Question: I am new to the inappbilling integration for android.I am using the develop the following link
<URL>
and also TrivialDrive import my eclipse and generate to the apk and export apk in googleplaystoreconsole of drafts not in published and also created to the product item and put in product id to my activity and
add to the String base64EncodedPublicKey="RSA public key". finally run the code showing following screen

also ways showing this screen .i didn't understand what is going on rightnow.please help me anyone known and idea about this advance thaks to all.
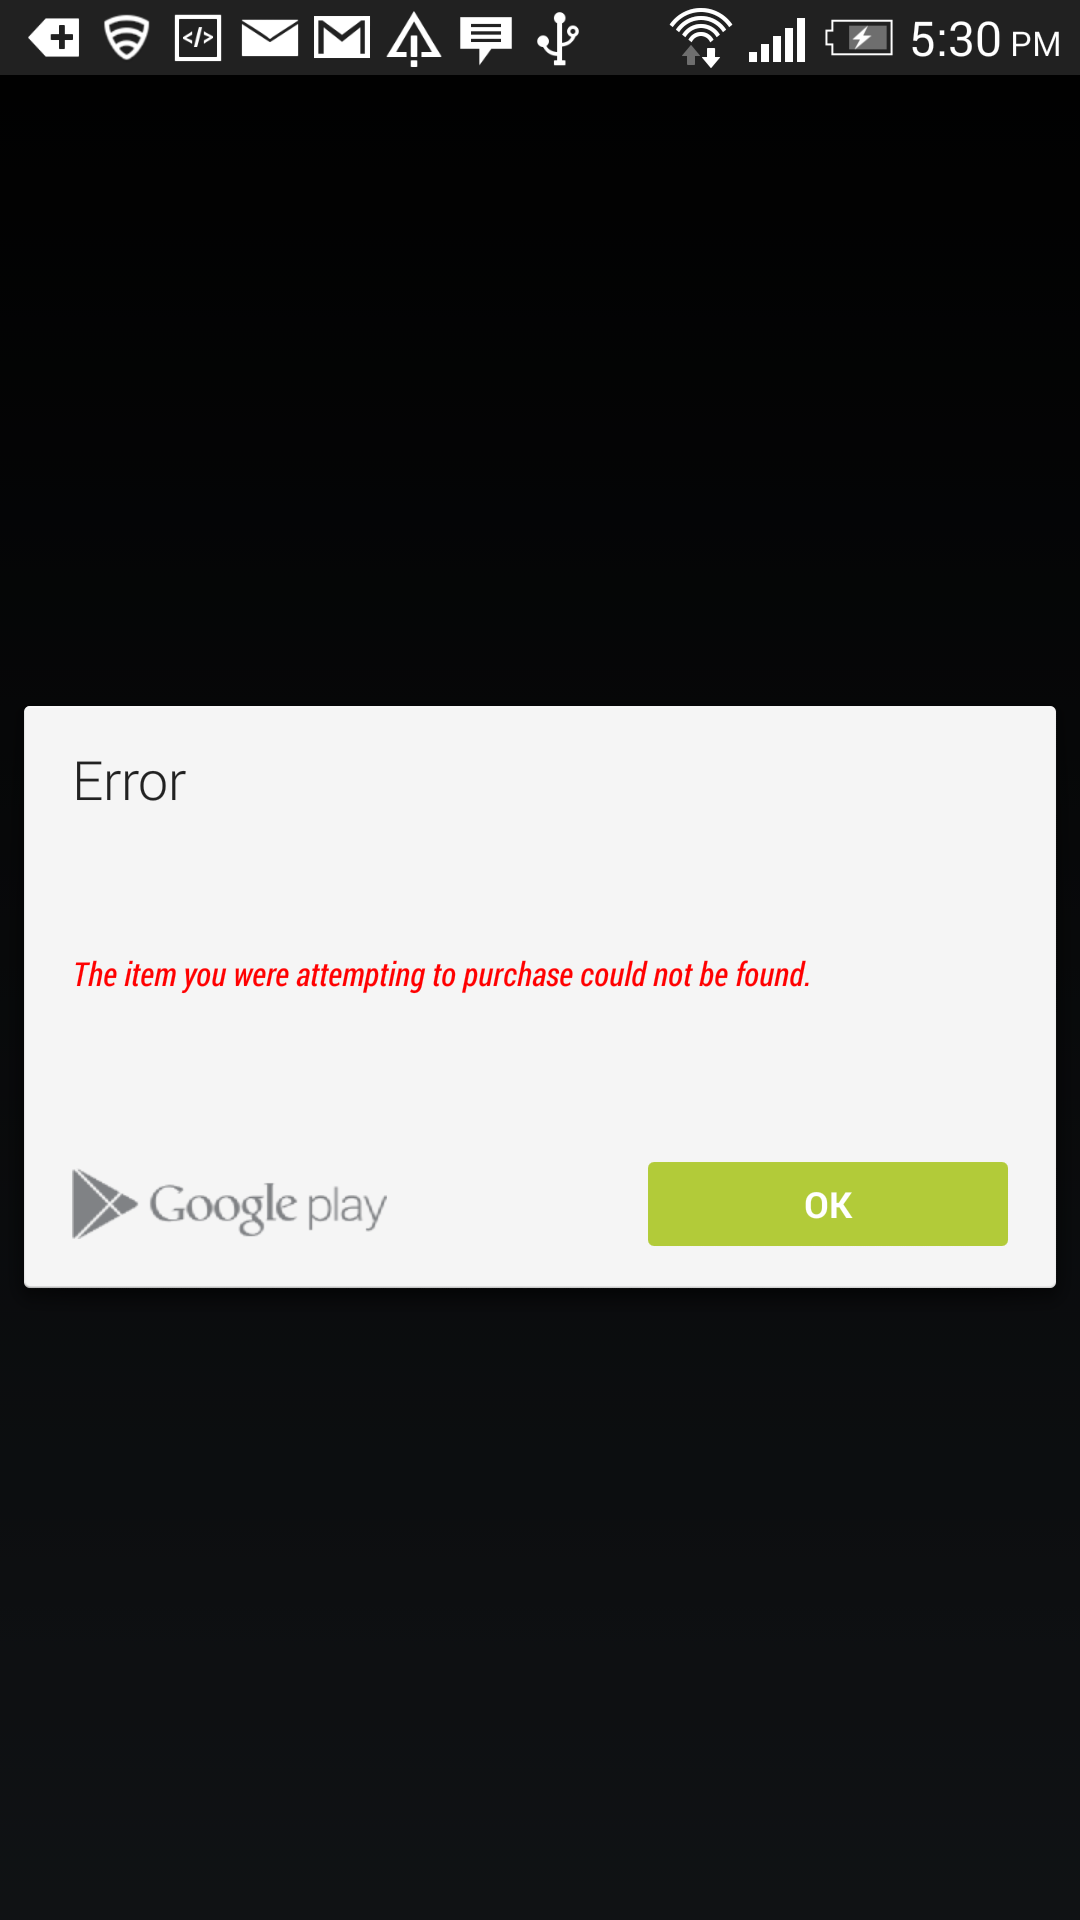
Answer: Had the same problem. I contacted as well and got this response from Google
Thank you for contacting Google Play Developer Support and reporting the behavior you're seeing with in-app billing.
We recently made some changes to our systems and we are now requiring an app to be published before testing. We are currently recommending to publish your APK to the Alpha channel in order to test licensing, in-app billing, and expansion files. There is no need to create a special testing group in the Alpha channel to test these features, however the app must be published and not in draft mode.
We apologize for the inconvenience and are working to update our documentation to reflect these changes.
After publishing my APK to Alpha (as I haven't launched yet) and waiting an hour or so, my IAP test purchases started working again.